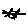
Label: cat